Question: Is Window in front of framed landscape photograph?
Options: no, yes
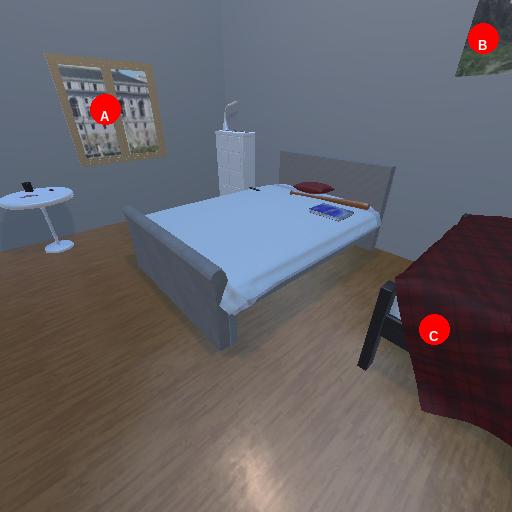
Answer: no